Question: The command prompt doesn't allow me to key in values. How should I solve this problem?

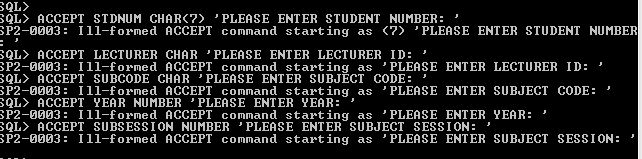
Answer: The SQL*Plus <URL> you would use '9999'.
'''
SQL> accept stdnum char format 'a7' prompt 'Enter student number: '
Enter student number: abc
SQL> accept year number format '9999' prompt 'Enter year: '
Enter year: 2017
'''
The documentation defines the syntax (I've shortened it slightly) as:
'''
ACCEPT variable [data type] [FORMAT format] [DEFAULT default] [PROMPT text|NOPROMPT] [HIDE]
'''